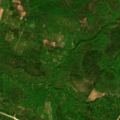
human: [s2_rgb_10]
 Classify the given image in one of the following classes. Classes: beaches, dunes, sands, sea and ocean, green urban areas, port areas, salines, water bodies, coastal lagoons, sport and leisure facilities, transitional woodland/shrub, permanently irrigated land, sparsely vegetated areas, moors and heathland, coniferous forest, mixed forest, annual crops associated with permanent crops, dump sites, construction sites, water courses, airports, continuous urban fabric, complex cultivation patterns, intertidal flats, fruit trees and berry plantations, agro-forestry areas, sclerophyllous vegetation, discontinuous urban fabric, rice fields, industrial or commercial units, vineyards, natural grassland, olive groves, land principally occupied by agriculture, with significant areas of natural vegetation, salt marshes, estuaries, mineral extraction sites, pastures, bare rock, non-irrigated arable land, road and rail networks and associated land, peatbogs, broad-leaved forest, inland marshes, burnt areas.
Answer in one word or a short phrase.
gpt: mixed forest